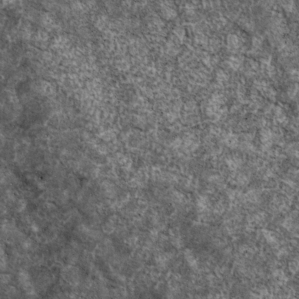
Label: non_frost